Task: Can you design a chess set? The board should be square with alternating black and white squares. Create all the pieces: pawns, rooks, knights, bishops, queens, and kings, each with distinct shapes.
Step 532:
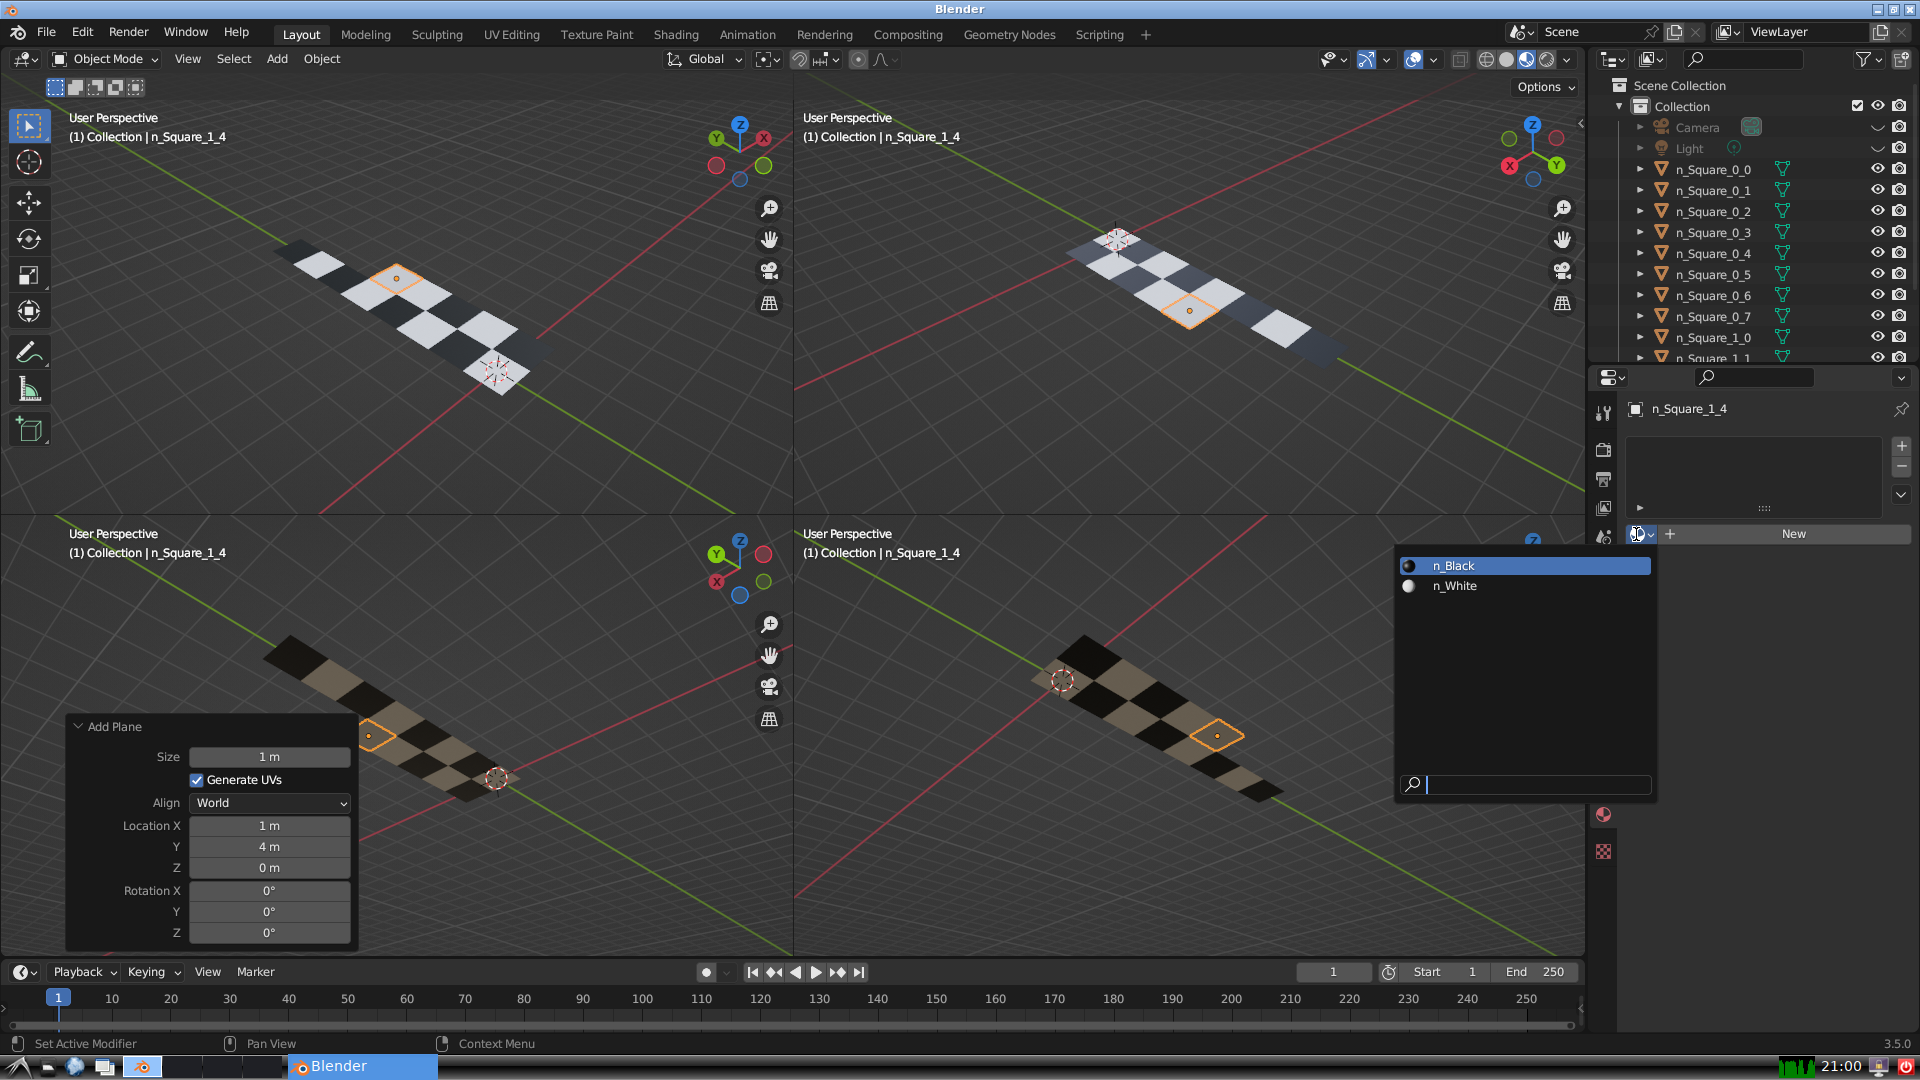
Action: input_text: n_Black